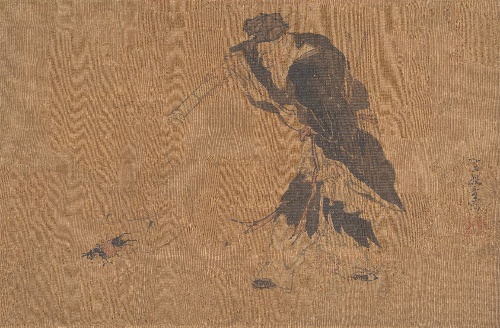
Artist: Yin Qi
Object type: Album leaf
Classification: Paintings
Medium: Album leaf; ink and color on silk
Culture: China
Period: Ming (1368–1644) or Qing (1644–1911) dynasty
Dimensions: 8 1/8 x 12 1/2 in. (20.6 x 31.8 cm)
Department: Asian Art
Credit line: From the Collection of A. W. Bahr, Purchase, Fletcher Fund, 1947
Accession year: 1947
Repository: Metropolitan Museum of Art, New York, NY
Tags: Donkeys|Men